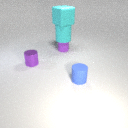
small purple metal cylinder behind small blue rubber cylinder